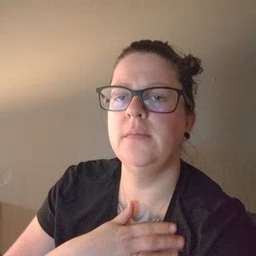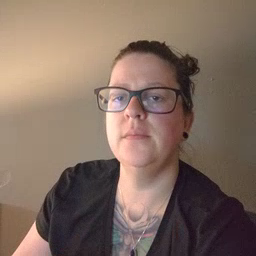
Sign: minemy